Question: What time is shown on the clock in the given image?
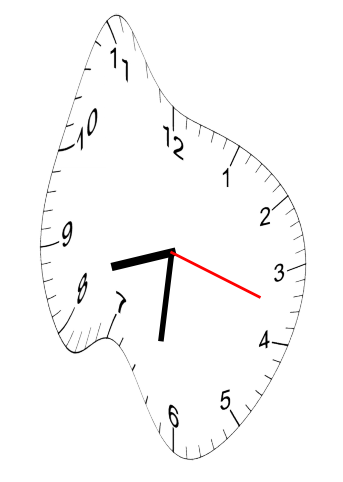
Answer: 08:31:18